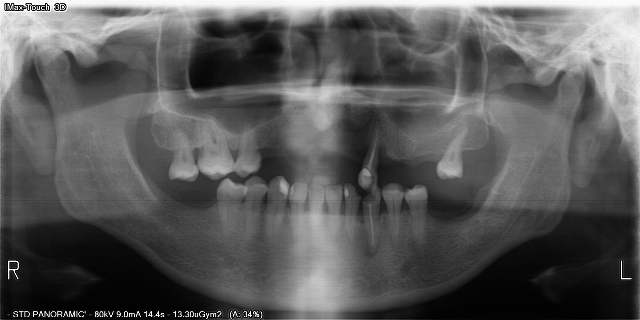
adult